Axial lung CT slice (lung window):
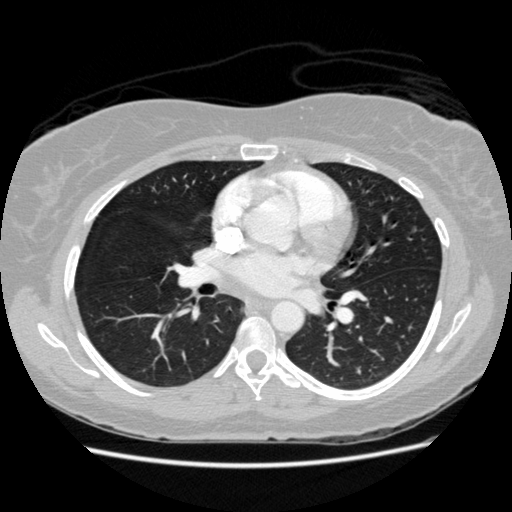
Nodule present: no